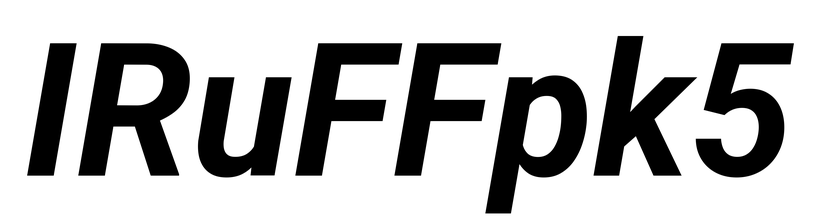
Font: Roboto-Italic_Bold_Italic